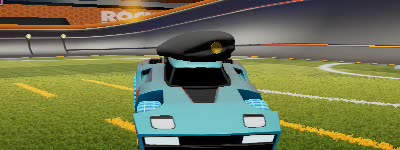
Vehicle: breakout